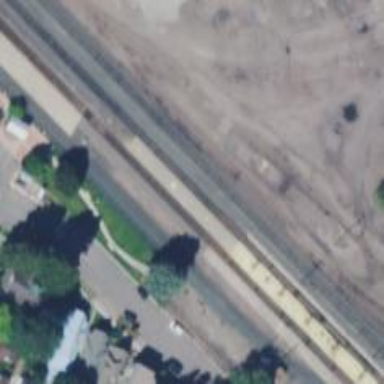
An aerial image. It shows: Railway track.